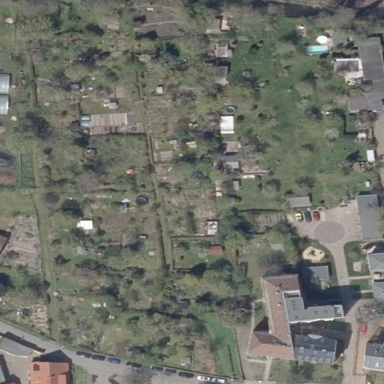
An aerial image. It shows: Area designated for allotments.